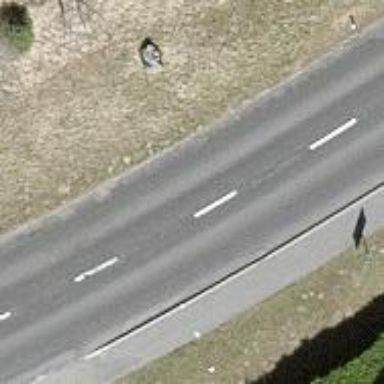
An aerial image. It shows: Tertiary road with asphalt surface.